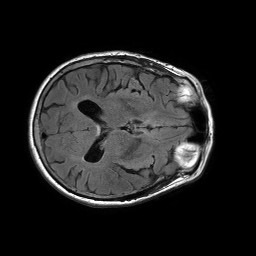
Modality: FLAIR
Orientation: axial
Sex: female
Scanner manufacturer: philips
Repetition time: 11 s
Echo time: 0.125 s